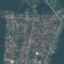
Land use / land cover: Residential